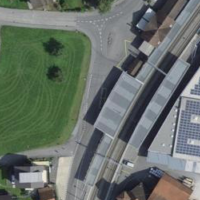
EUNIS habitat code: 54
Species observed at this site:
Buteo buteo
Pica pica
Corvus corone